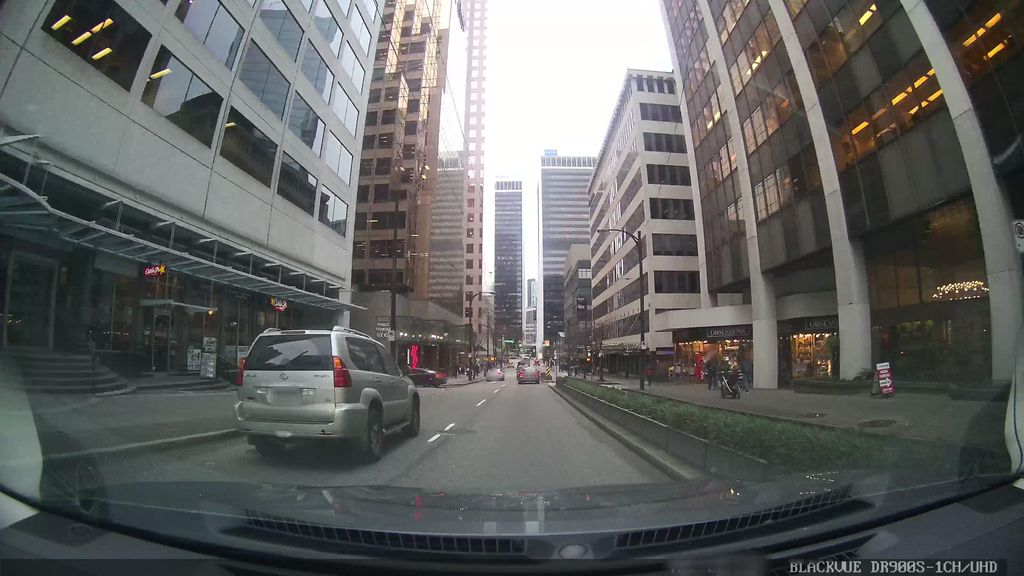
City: vancouver